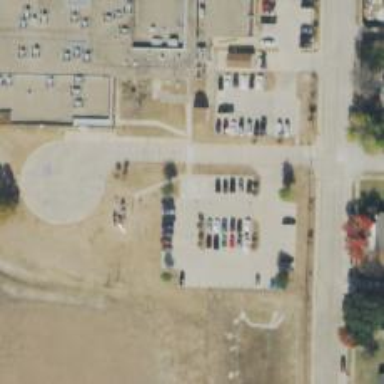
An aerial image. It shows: Parking space.